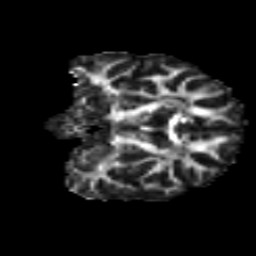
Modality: FA
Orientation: coronal
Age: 15
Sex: male
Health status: ill
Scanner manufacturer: ge
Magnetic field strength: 3 T
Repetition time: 6.752 s
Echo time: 0.079 s